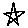
Label: star